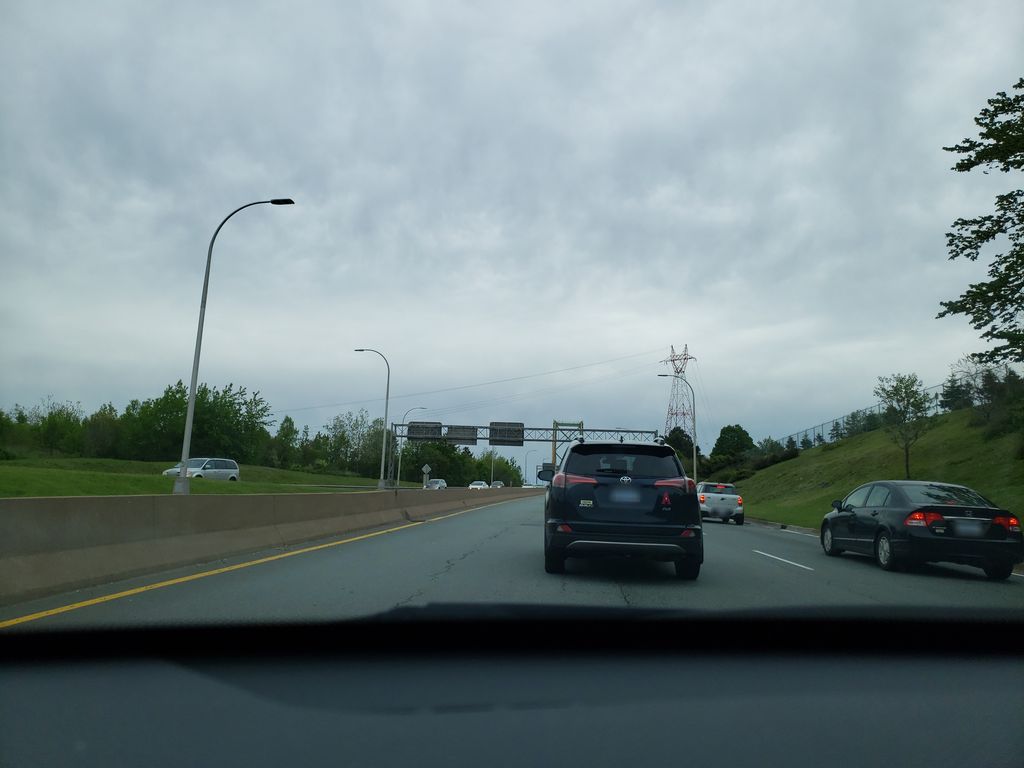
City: halifax